Question: I'm sorry if this question has been ask before or can be found on the net. I have no idea how do I call this popup. I have no idea of the keyword to google. I tried "popup", "dialog", "confirmation" and a lot else but didn't success.
Back to the question, I've just migrate to my development machine and did fresh install for Eclipse. After that, I copy all the setting in workspace/.metadata folder from my previous machine to the new one. Everything looks fine (theme, key bindings and else) except that I have this popup appearing whenever I press some shortcut. For example, Ctrl+Space to bring up the code assist, the following dialog appears.

This popup never appeared before in my previous machine. It is annoying since I have to hit enter once every time I press those shortcut. Do you have any idea how can I turn this off?
Best
I don't think this popup is code assist specific issue, I brought code assist up as an example. I also got this popup when I press shortcut to
- - - -
and 10s other shortcut too. Also, I don't have conflict shortcut. Not that I know.
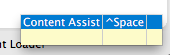
Answer: This question may have been answered here already: <URL>
Refer to the following link for the documentation on Content Assist: <URL>

The point is to disable the actions that trigger the Content Assist.